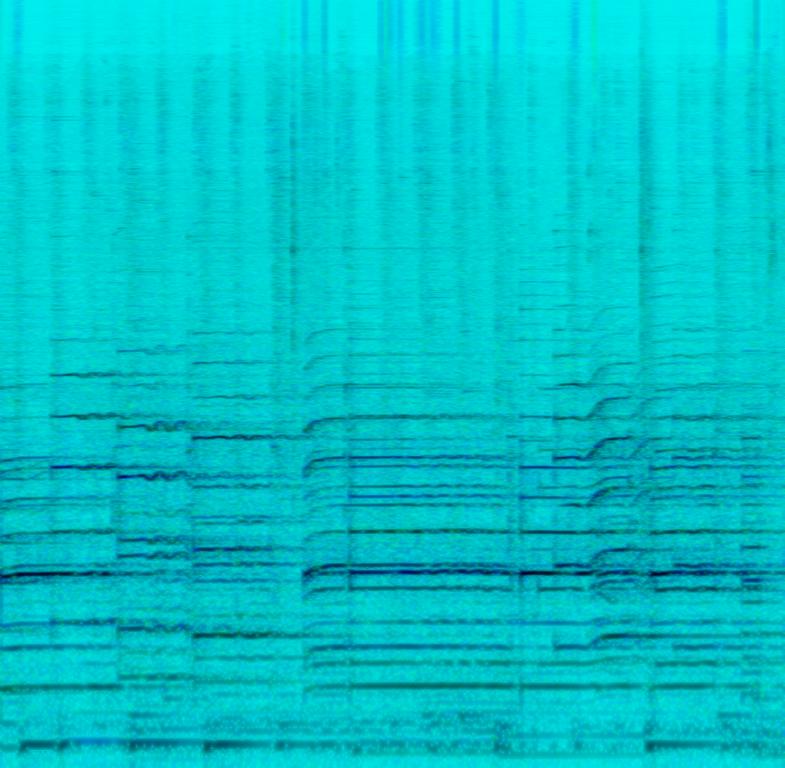
Someone is playing a melody on a slide guitar over a backing track containing an uptight bass, acoustic guitar and mild acoustic drum groove. This song may be playing outside on a sunny day practicing guitar.